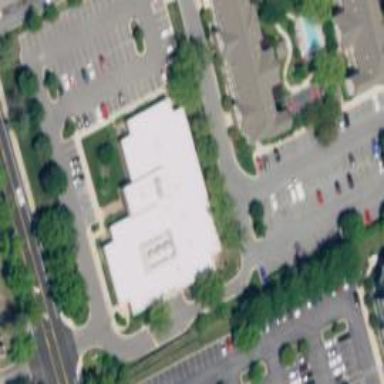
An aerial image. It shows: Office building.